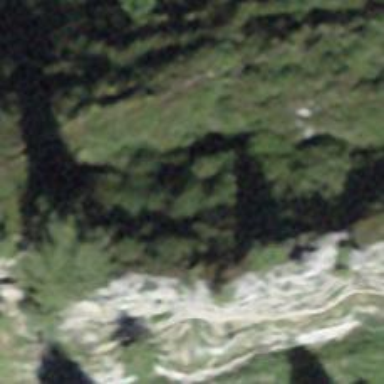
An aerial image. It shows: Natural cliff.